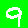
Digit: 9